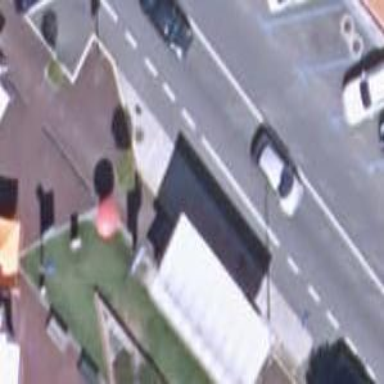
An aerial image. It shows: Bus stop with sheltered platform for public transport.